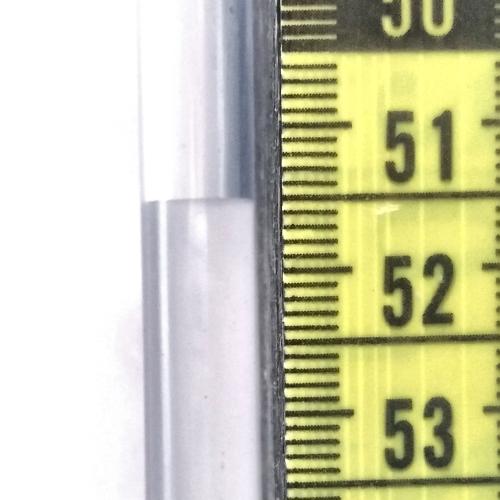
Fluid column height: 51.5 cm